Question: I am making in iphone app in which there is table showing data it works fine but what i want that if there are only two rows then table does not show other empty space as shown in the screen attached.

you can see the empty space in tableView i want to remove this
'''
[tableView.layer setCornerRadius:7.0f];
[tableView.layer setMasksToBounds:YES];
tableView.layer.borderWidth = 0.5;
tableView.layer.borderColor = [UIColor grayColor].CGColor;
'''
here is the code for table using border for table.
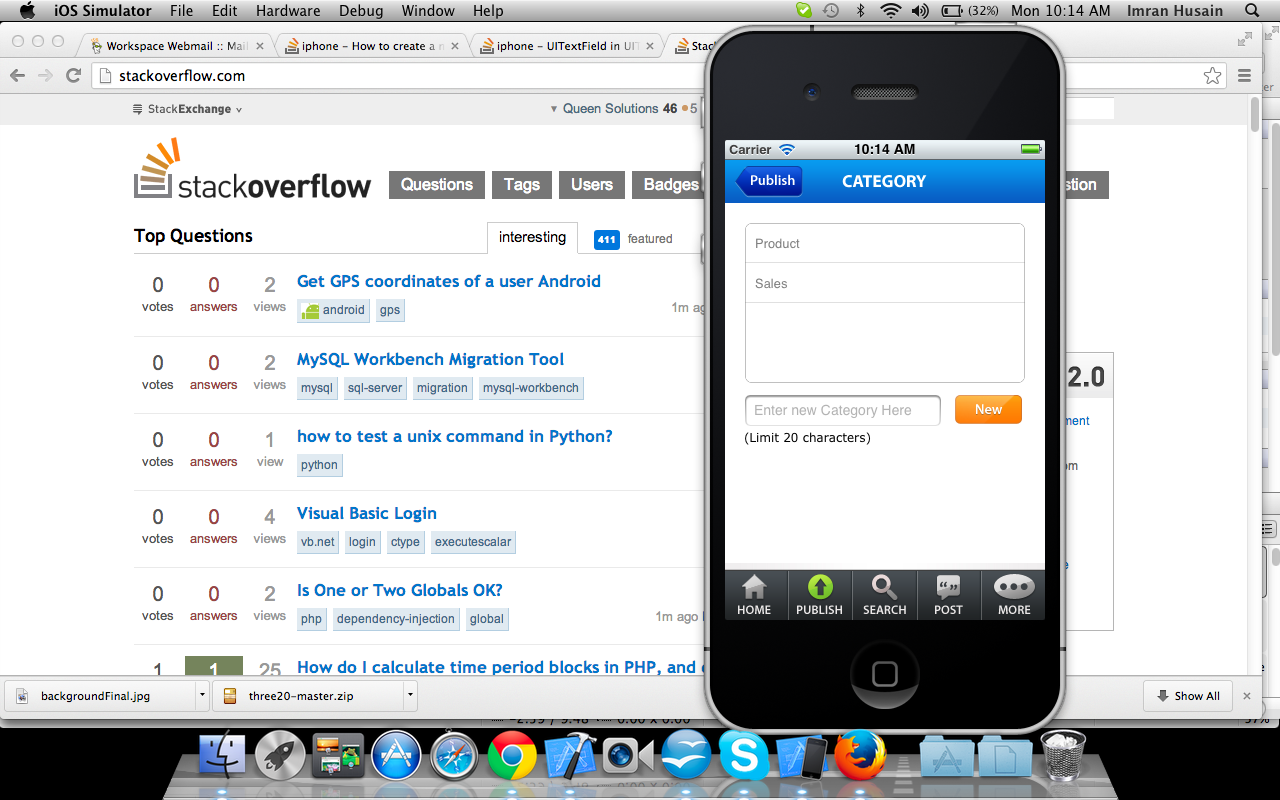
Answer: The table is just a kind of UIView whose frame is unrelated to the number of rows in it's datasource. You can relate the two, but would need to do so explicitly in code, like this:
'''
// assuming one section and a fixed row height
CGFloat tableHeight = [self.tableView numberOfRowsInSection:0] * self.tableView.rowHeight;
CGRect frame = self.tableView.frame;
self.tableView.frame = CGRectMake(frame.origin.x, frame.origin.y, frame.size.width, tableHeight);
'''